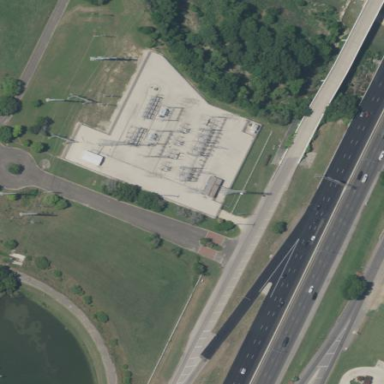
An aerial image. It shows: Outdoor power substation surrounded by fence. The substation operates at the distribution level.